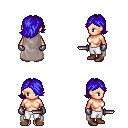
a pixel art fantasy rpg character, female body template, human, light skin, gray cape, white pants, blue swoop hairstyle, metal gloves, brown shoes, dagger, four views (front, back, left, right), 2x2 character sprite sheet, small pixel art, hard edges, no anti-aliasing